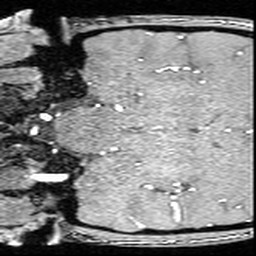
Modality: angio
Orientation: coronal
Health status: ill
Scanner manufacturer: siemens
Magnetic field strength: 3 T
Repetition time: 0.022 s
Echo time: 0.00395 s